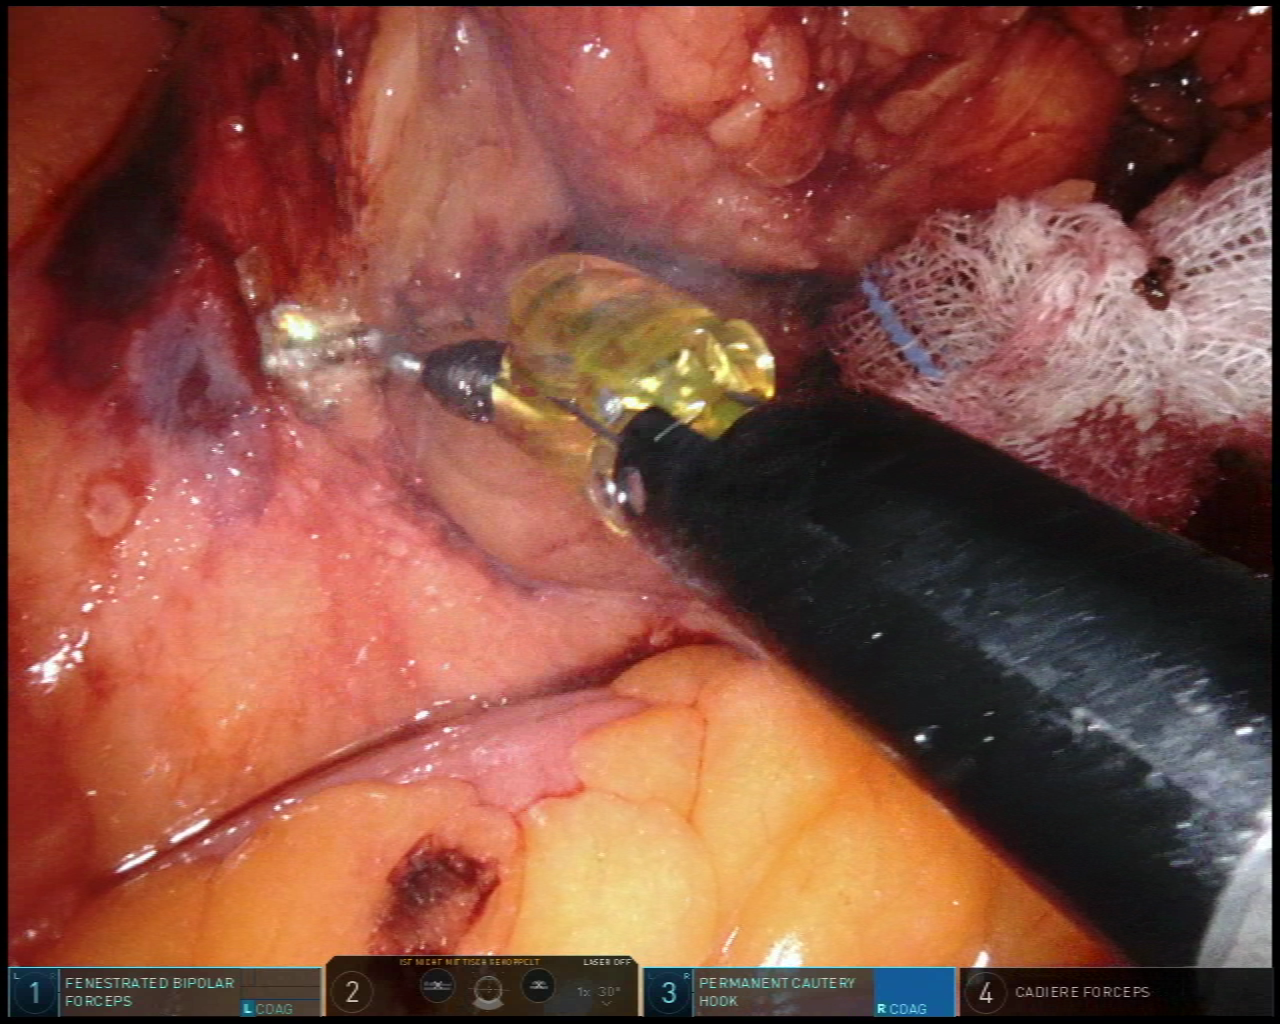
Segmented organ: intestinal_veins
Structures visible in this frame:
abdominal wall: no
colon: yes
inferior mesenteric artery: no
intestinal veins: yes
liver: no
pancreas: no
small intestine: no
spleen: no
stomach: no
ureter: no
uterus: no
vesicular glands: no